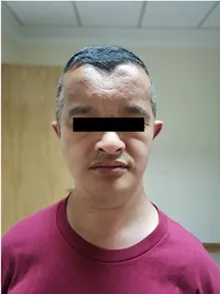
Father: mediofrontal depression, ocular hypertelorism, malar hypoplasia.
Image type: medical_photograph (oral_photograph)